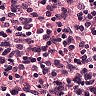
Metastatic tissue present: no